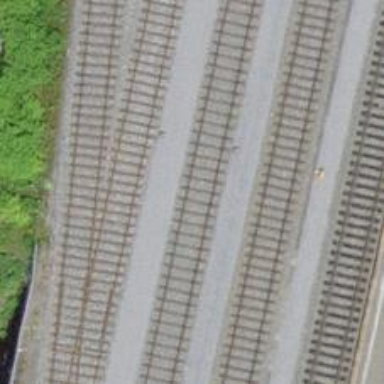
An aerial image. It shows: Siding railway track with electrified contact line.